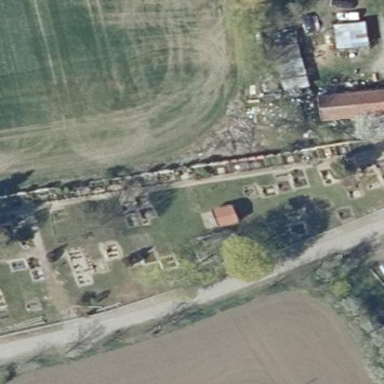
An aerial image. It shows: Cemetery.